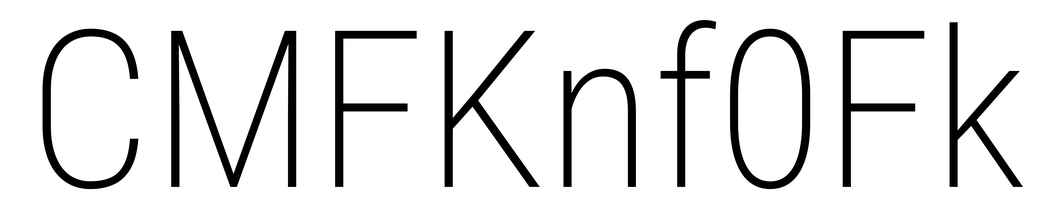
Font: Roboto_Condensed_ExtraLight